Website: walmart
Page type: payment
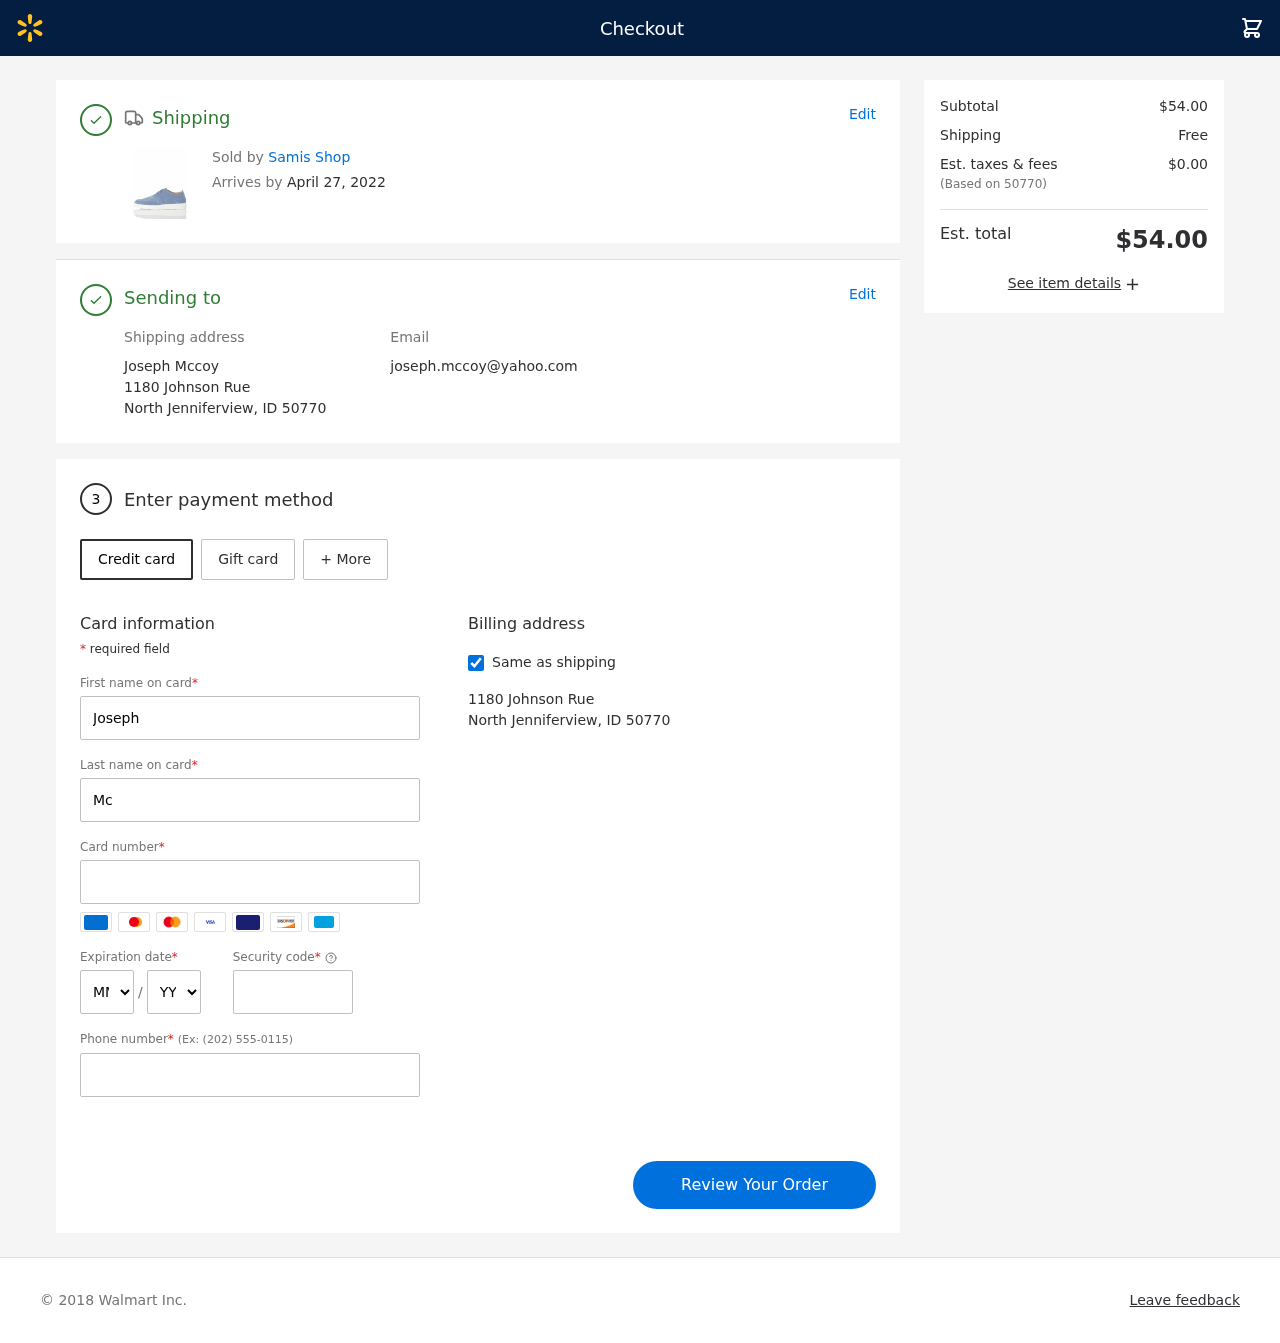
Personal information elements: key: PII_CARD_CVV
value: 742
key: PII_CARD_EXPIRY_MONTH
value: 11
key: PII_CARD_EXPIRY_YEAR
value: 27
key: PII_CARD_NUMBER
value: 6557 3217 6698 6297
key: PII_CITY_STATE_ZIP
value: North Jenniferview, ID 50770
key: PII_EMAIL
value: joseph.mccoy@yahoo.com
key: PII_FIRSTNAME
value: Joseph
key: PII_FULLNAME
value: Joseph Mccoy
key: PII_LASTNAME
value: Mccoy
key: PII_PHONE
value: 2615184831
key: PII_POSTCODE
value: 50770
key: PII_STREET
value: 1180 Johnson Rue
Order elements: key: ORDER_DELIVERY_DATE
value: April 27, 2022
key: ORDER_SUBTOTAL
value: $54.00
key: ORDER_SHIPPING_COST
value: Free
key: ORDER_TAX
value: $0.00
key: ORDER_TOTAL
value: $54.00